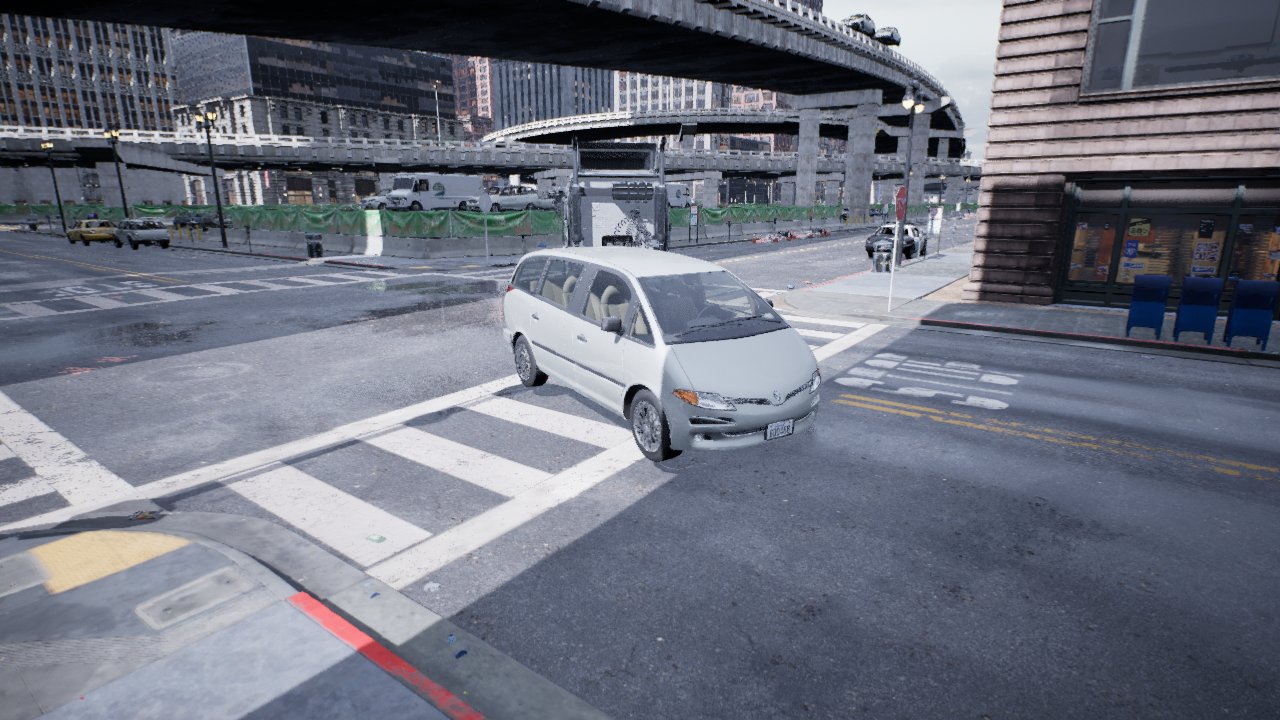
Venue: intersection
Lighting: overcast
Vehicle rig: minivan